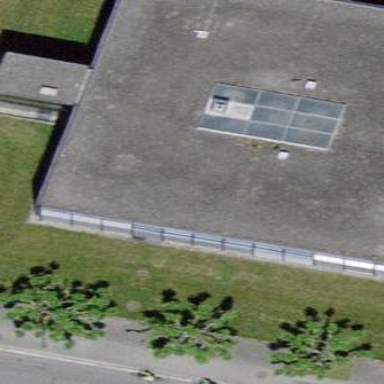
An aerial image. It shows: Flat-roofed building.